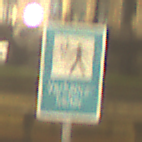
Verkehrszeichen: Verkehrshelfer
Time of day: Night
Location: Outdoor (Urban)
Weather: Overcast
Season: NotSpecified
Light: Artificial